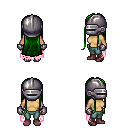
a pixel art fantasy rpg character, female body template, human, tanned skin, pink tattered cape, teal pants, green extra-long hairstyle, metal helm, metal gloves, maroon shoes, four views (front, back, left, right), 2x2 character sprite sheet, small pixel art, hard edges, no anti-aliasing